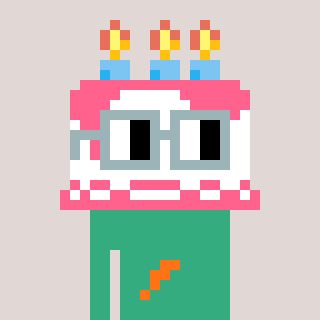
a pixel art character with square dark gray glasses, a cake-shaped head and a teal-colored body on a warm background